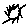
Label: sun